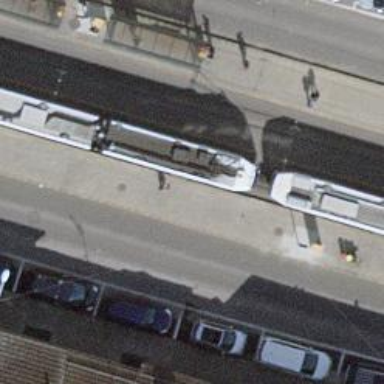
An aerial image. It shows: Tram stop with public transport connection.